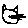
Label: cat